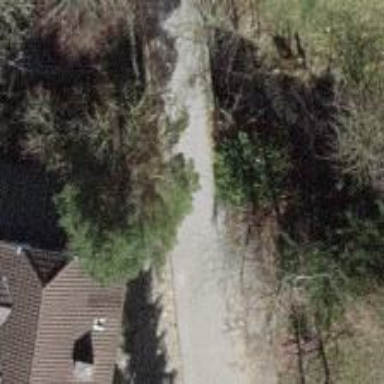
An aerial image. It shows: Unclassified road on bridge.